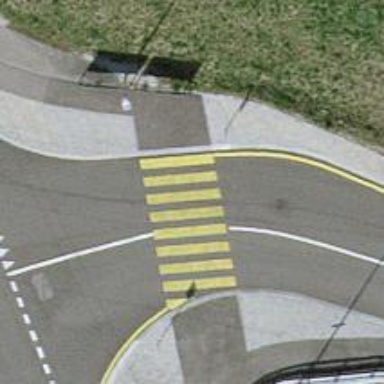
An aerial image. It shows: Marked road crossing.